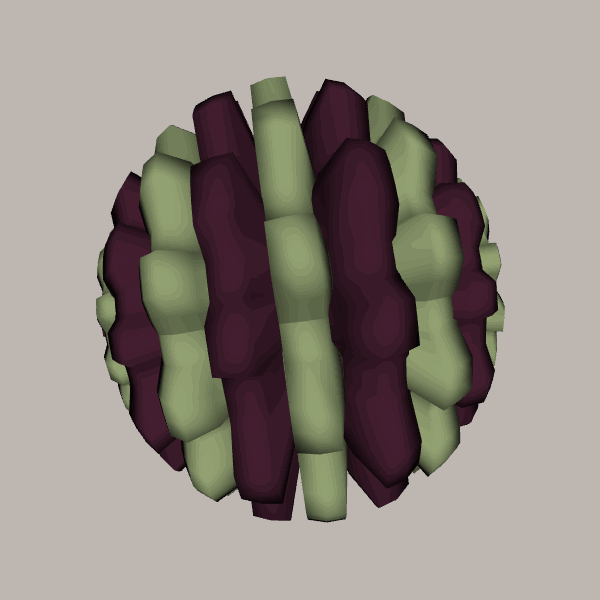
Background: light